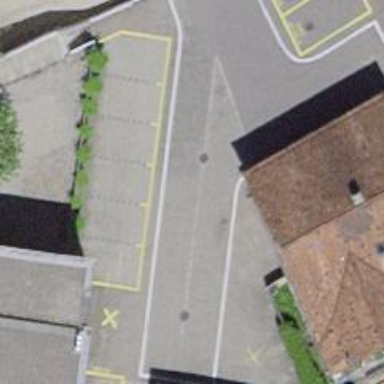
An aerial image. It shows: Asphalt parking aisle off service road.